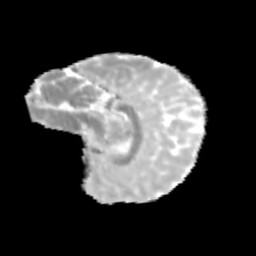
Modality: MD
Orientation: sagittal
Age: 11
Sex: female
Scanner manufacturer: siemens
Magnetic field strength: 3 T
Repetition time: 3.8 s
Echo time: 0.07 s